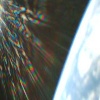
Label: sunburn